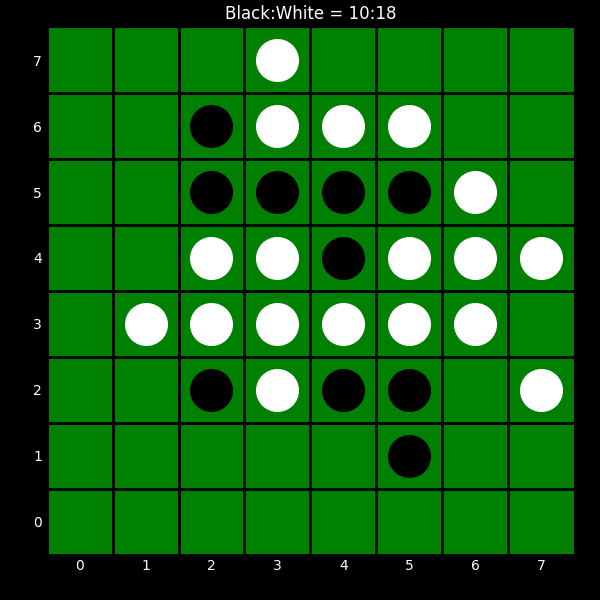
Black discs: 10
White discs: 18